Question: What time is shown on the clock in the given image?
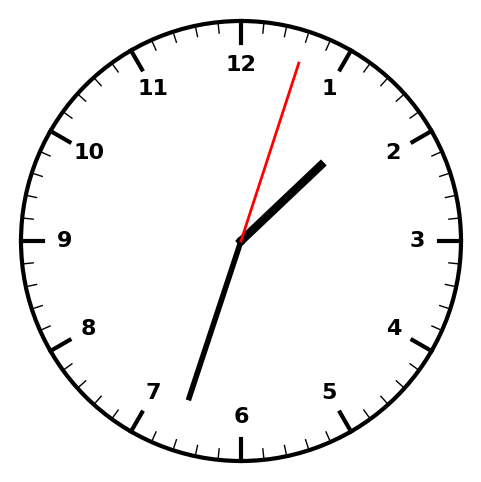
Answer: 01:33:03